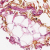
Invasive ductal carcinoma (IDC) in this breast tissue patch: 0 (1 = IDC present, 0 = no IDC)